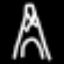
Label: The Eiffel Tower